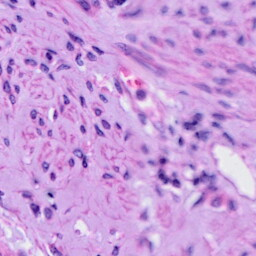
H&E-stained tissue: Cervix